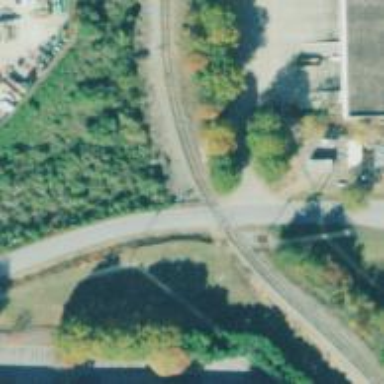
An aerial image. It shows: Level crossing along the railway.